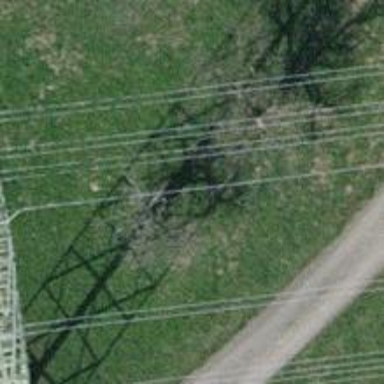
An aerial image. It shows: Single tag "natural: tree."